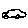
Label: car